Question: As seen <URL> I have been having a few issues with sub pixel precision in the canvas. Now I'm having even more. I'm trying to render hard edged isometric squares as shown in the image in the link I provided. In an attempt to later work through the pixel data in the rendered image and extract the present colors.

But because of the sub pixel issue im having I'm receiving colors that aren't actually present in the original image! And no matter where i seem to start drawing the line you see in the image (whether it be at from [1,1] to [10,10] or [1.5, 1.5] to [10.5, 10.5], this is just an example) I am always getting these sub pixel colors that are ruining my results!
Does anyone know how I can avoid this or suggest the correct way I should draw a pseudo-isometric line (pseudo as in pixel art isometric angles) So I have nice hard edges on my shapes and I'm not ruining the rendered image with any sort of sub-pixel garbage.
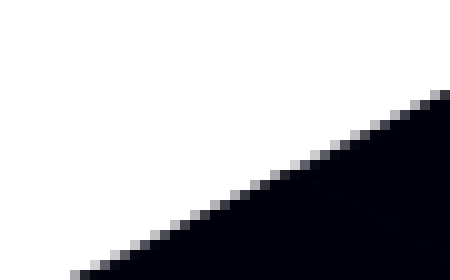
Answer: Well after some exhaustive research there seems to be no standardized way to stop what I'm experiencing.
Which is anti-aliasing that depending on the browser can only be enabled or disabled for certain drawing operations.
There are a few tricks on how to avoid anti-aliasing in some situations in this stack overflow question: <URL>
But the only one that will work for me is to manually implement my own drawing functions to produce the shapes I want without any anti-aliasing. This will be done with the canvas putImageData function and there is a good tutorial <URL> on ways of using this.
For the time being there is no api supported solution for the problem